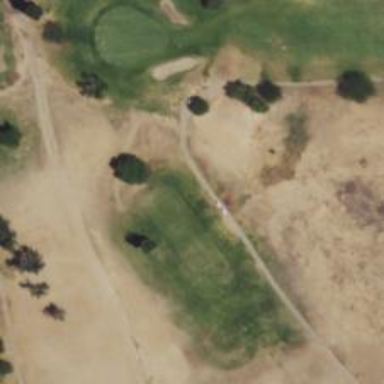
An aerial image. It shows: Golf tee.